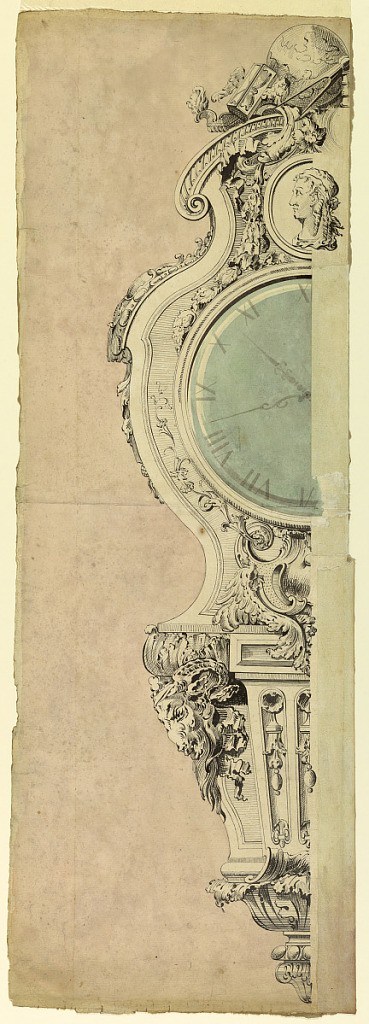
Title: Design for a Cartel Clock
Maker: Gilles-Marie Oppenord, French, 1672–1742
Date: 1700–1715
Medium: Pen and black ink, brush and black, rose and green wash on two sheets of off-white laid paper, joined horizontally
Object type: Drawing
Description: Drawing of a clock, to scale in elevation. Above the face, a medallion bust portrait all surmounted by a globe, hour glass and calipers. The lower portion is made up of an architectural element with rams' heads  and terminating at the bottom in a finial.